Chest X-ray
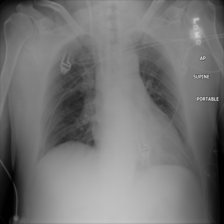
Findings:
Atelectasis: negative
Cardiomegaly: negative
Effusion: negative
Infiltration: negative
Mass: negative
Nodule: negative
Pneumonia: negative
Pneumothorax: negative
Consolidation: negative
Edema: negative
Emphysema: negative
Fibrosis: negative
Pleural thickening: negative
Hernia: negative